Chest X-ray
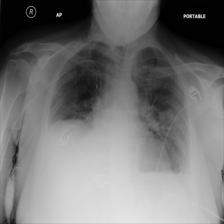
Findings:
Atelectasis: negative
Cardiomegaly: negative
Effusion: positive
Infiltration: negative
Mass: negative
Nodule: negative
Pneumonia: negative
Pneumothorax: negative
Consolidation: negative
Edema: negative
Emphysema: negative
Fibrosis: negative
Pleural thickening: negative
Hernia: negative